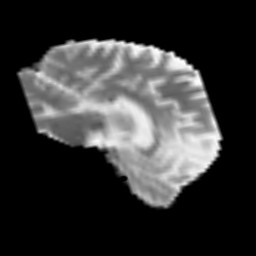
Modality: MD
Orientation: sagittal
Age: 58
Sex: male
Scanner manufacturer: siemens
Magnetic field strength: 3 T
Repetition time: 3.2 s
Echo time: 0.081 s